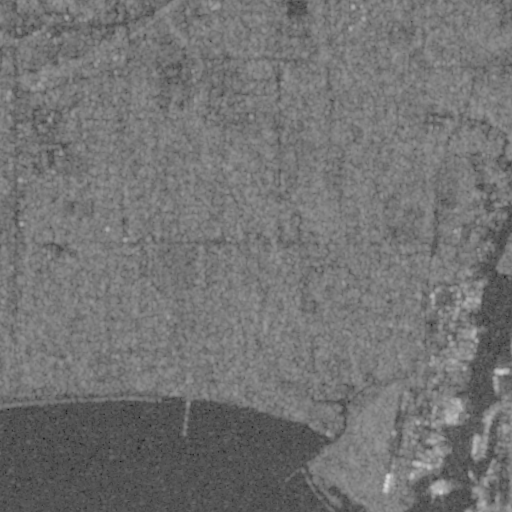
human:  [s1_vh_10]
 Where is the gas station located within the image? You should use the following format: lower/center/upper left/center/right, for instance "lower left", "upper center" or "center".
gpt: The gas station is located in the upper left of the image.
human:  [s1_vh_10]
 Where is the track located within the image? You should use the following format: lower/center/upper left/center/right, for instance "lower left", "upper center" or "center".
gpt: The track is located in the upper left of the image.
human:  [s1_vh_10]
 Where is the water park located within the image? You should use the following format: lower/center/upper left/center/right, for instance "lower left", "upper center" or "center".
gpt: The water park is located in the lower center of the image.
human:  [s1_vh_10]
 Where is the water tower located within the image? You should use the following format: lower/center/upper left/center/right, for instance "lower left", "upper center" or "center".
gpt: The water tower is located in the upper center of the image.
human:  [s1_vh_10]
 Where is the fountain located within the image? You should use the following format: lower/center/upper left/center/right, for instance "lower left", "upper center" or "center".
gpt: The fountain is located in the lower center of the image.
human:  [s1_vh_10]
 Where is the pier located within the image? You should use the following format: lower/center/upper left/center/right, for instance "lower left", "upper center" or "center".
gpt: The pier is located in the lower right of the image.
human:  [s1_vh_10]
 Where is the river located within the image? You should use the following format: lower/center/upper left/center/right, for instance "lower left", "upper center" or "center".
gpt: The river is located in the upper right of the image.
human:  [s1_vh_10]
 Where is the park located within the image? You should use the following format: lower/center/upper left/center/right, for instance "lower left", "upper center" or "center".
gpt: There is no park in the image.

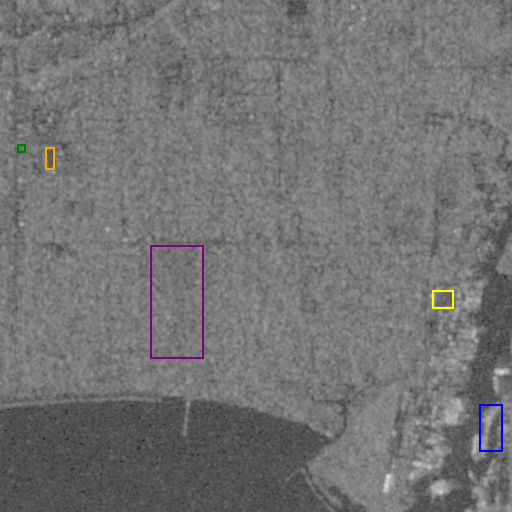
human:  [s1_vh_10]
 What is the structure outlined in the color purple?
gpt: The structure outlined in purple is a park.
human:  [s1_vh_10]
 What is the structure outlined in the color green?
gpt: The structure outlined in green is a parking lot.
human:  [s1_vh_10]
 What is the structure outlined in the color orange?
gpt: The structure outlined in orange is a track.
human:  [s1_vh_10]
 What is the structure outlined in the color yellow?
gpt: The structure outlined in yellow is a building.
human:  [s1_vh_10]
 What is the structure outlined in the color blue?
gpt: The structure outlined in blue is a pier.
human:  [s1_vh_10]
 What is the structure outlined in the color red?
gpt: There is no red outline.